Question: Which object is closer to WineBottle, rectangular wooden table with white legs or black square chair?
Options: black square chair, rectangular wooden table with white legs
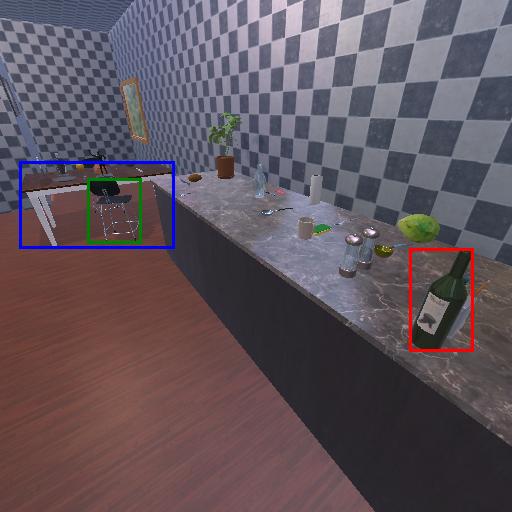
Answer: black square chair